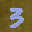
Label: 3